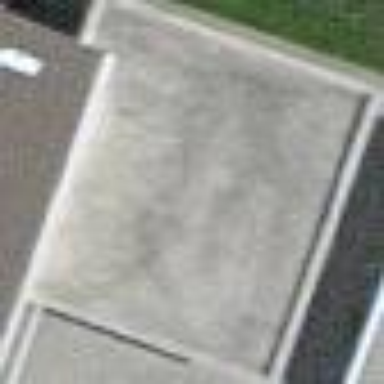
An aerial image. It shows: Garage.